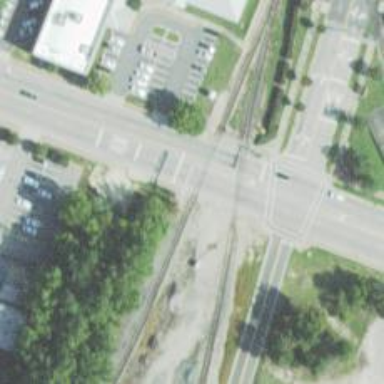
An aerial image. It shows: Crossing for the railway.